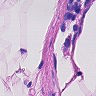
Metastatic tissue present: no